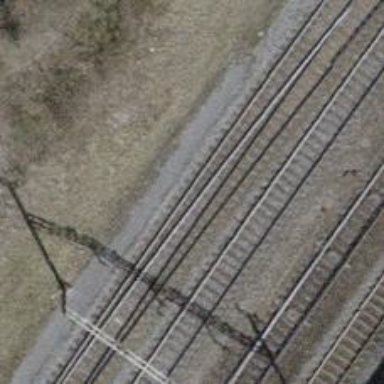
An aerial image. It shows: Railway switch.